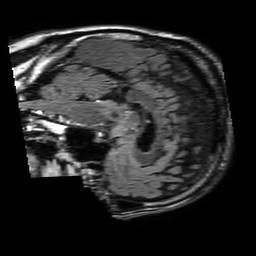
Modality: FLAIR
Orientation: sagittal
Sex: male
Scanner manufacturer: philips
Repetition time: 11 s
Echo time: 0.125 s